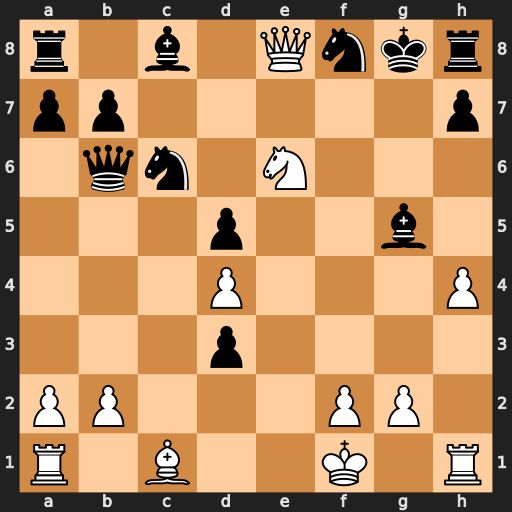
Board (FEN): r1b1Qnkr/pp5p/1qn1N3/3p2b1/3P3P/3p4/PP3PP1/R1B2K1R
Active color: w
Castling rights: -
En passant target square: -
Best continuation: Qxf8#